Question: Can some one please help me with:
I have DB with 5 tables : <URL>. And I want create a table in android that will display sum of all the values from table Stat_list for every player. Thanks a lot!

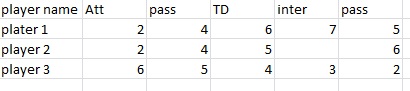
Answer: '''
String sQry = "SELECT * FROM Stat_list;";
SQLiteDatabase db = null;
int count = -1;
Cursor cursor = null;
try {
db = SQLiteOpenHelper.getReadableDatabase();
cursor = db.rawQuery(sQry, null);
if (cursor.moveToFirst()) {
do {
int playerScore = Integer.parseInt(cursor.getString(1)) +
Integer.parseInt(cursor.getString(2)) +
Integer.parseInt(cursor.getString(3)) +
Integer.parseInt(cursor.getString(4))
ContentValues playerScores = new ContentValues();
playerScores.put(THE_NAME_OF_THE_SCORE_COLUMN, playerScore);
try{
db.update(NAME_OF_TABLE_WITH_SUMMED_PLAYER_SCORES,playerScores, "PlayerName = " cursor.getString(1), null);
}catch(SQLiteException e){}
}
while (cursor.moveToNext());
}
}
catch (SQLiteException e) {
Log.d("SQL Error", e.getMessage());
}
finally {
cursor.close();
db.close();
}
'''
The snippet above pulls the information from the db, sums up the scores and inserts it into another table. You'll have to put int he specific values though, such as the correct column and table names.